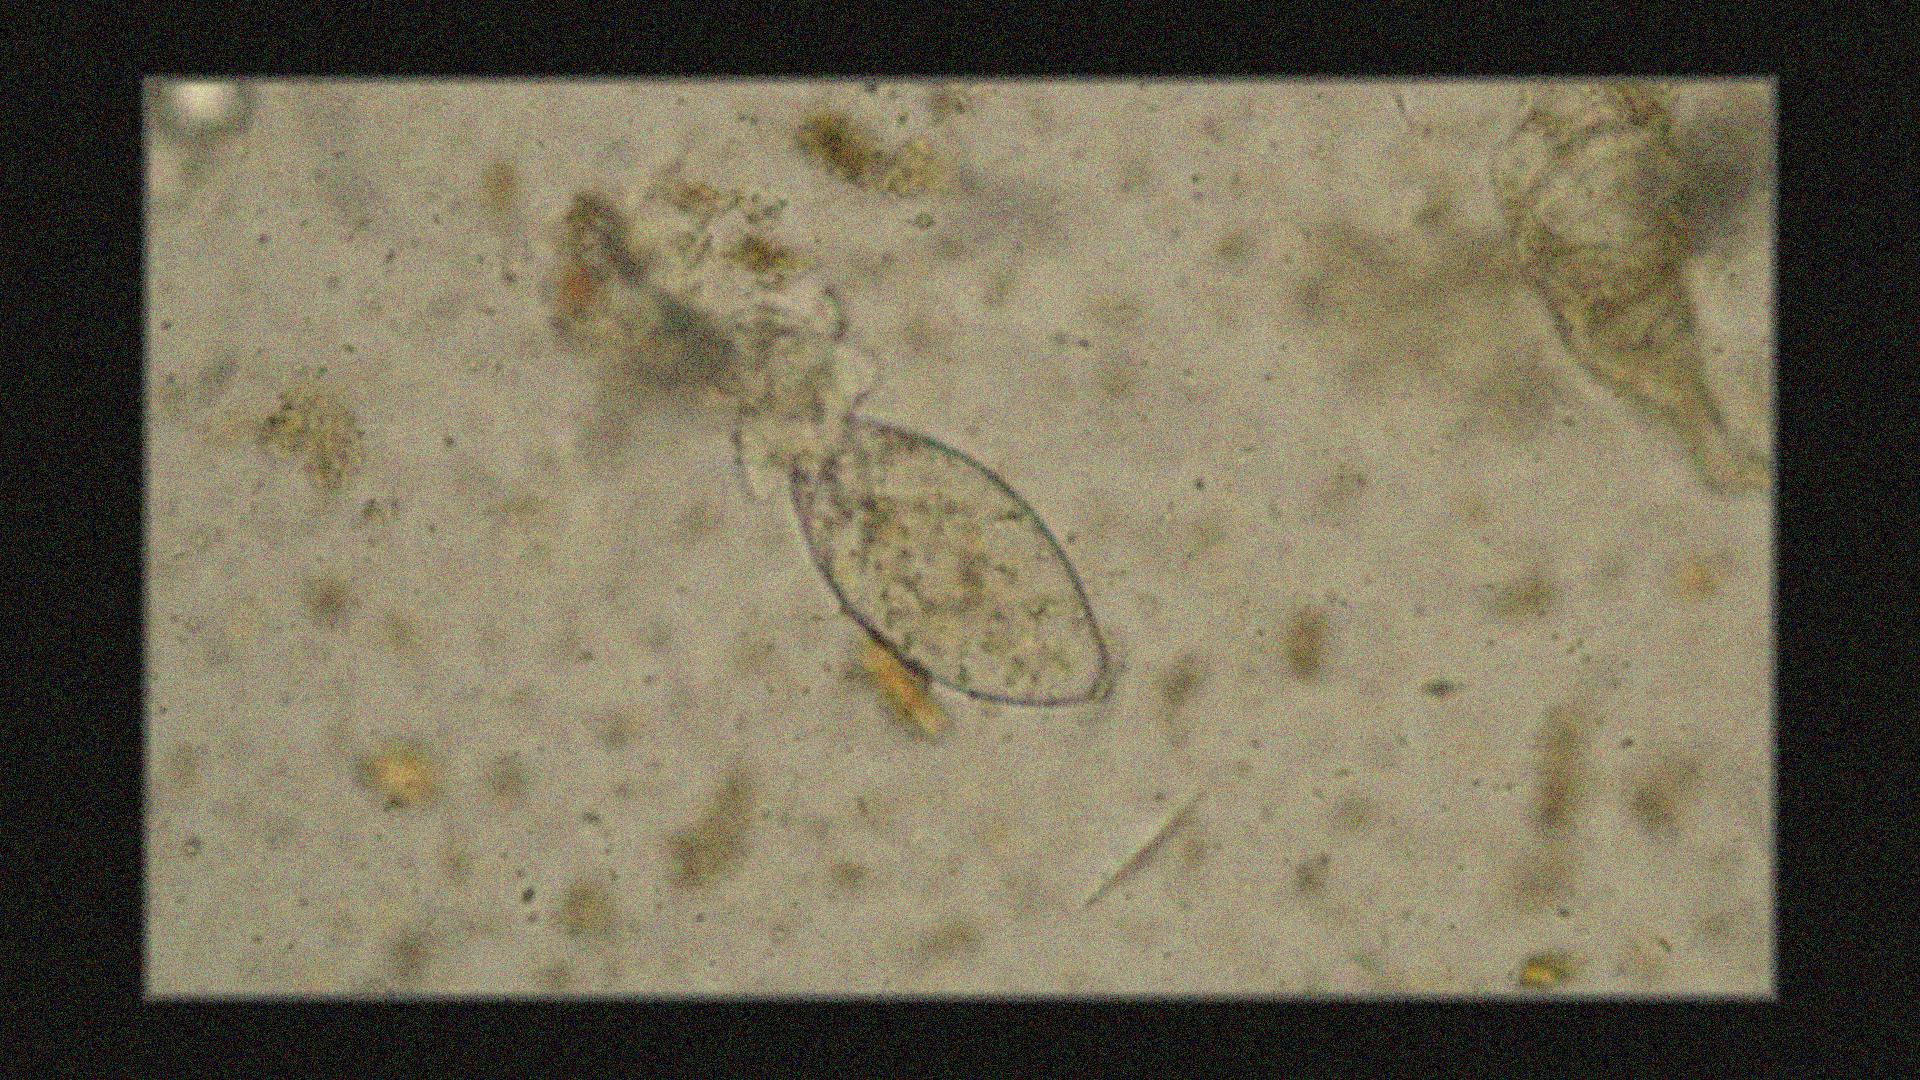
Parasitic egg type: Fasciolopsis buski